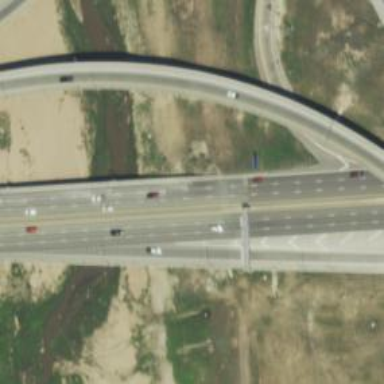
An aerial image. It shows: Motorway bridge with expressway features.